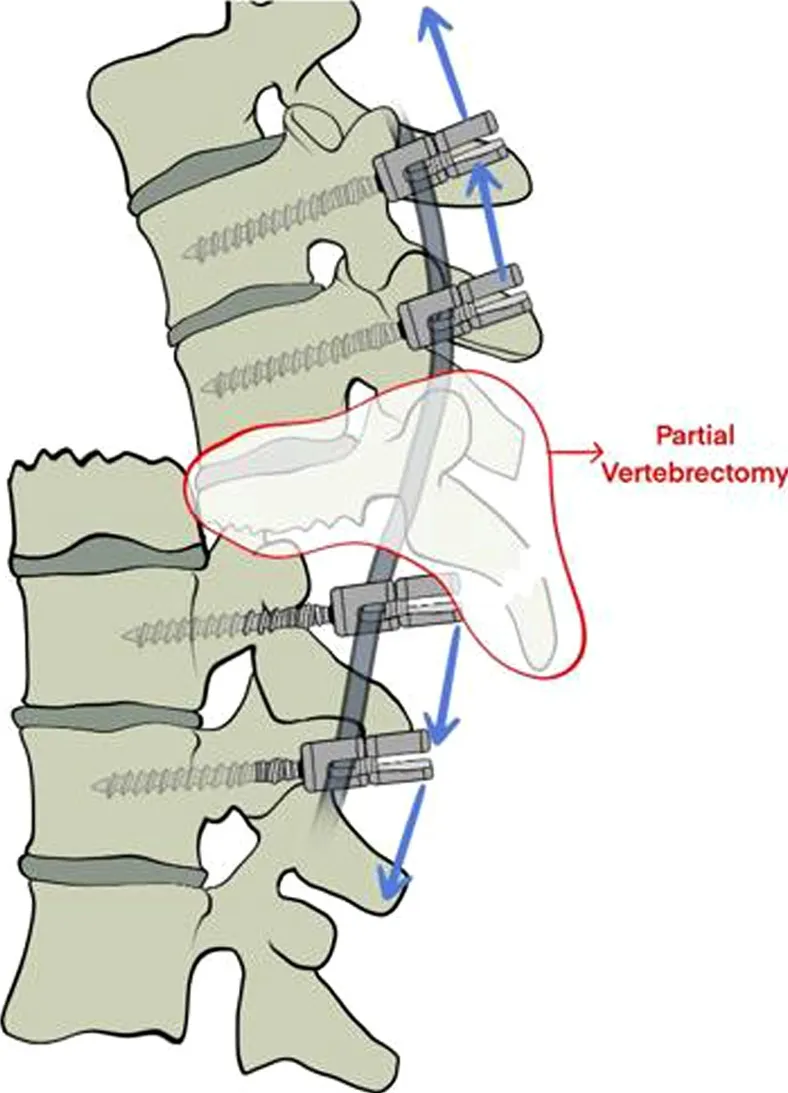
Illustration of partial vertebrectomy marking the resection. Eight pedicle screws with long tails were inserted into T10-L2. A temporary rod was inserted transversely between the pedicle screws at the level above and below the dislocation. The upper vertebral body of posteriorly dislocated T12 and its overlying disc were removed completely using rongeurs and forceps in a piecemeal fashion to facilitate distraction (as indicated by the red curve). The rods with appropriate anatomic sagittal profile were introduced first to the superior pedicle screws and the caudal part of the spine was reduced by means of submitting the 2 rods into the inferior screw heads which were purposely pre-contoured. The remaining lower approximate 2/3 part of the T12 body and the inferior endplate of T11 was curetted until the cancellous bone was well exposed for arthrodesis.
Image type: radiology (x_ray)